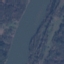
Land use / land cover: River